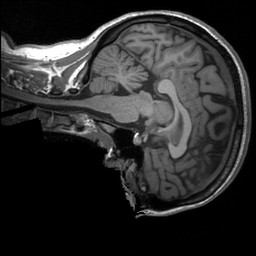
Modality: T1w
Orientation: sagittal
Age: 20
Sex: female
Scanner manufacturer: siemens
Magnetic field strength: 3 T
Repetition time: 1.9 s
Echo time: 0.00232 s